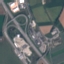
Land use / land cover: Highway